Question: I am having some troubles using eclipse to navigate a massive project. The problem I am attempting to facilitate is searching for where functions are defined, where classes are defined, and following other references throughout the code.
I was previously using grep to search everything, and that was no a very good solution as it took about 2 minutes for every search.
Is there a way to add all files to my Eclipse index?
> the file 'soc-core.c' is currently not part of the index.
Here's a screenshot to illustrate. I believe I have selected the appropriate options. Thanks so much!

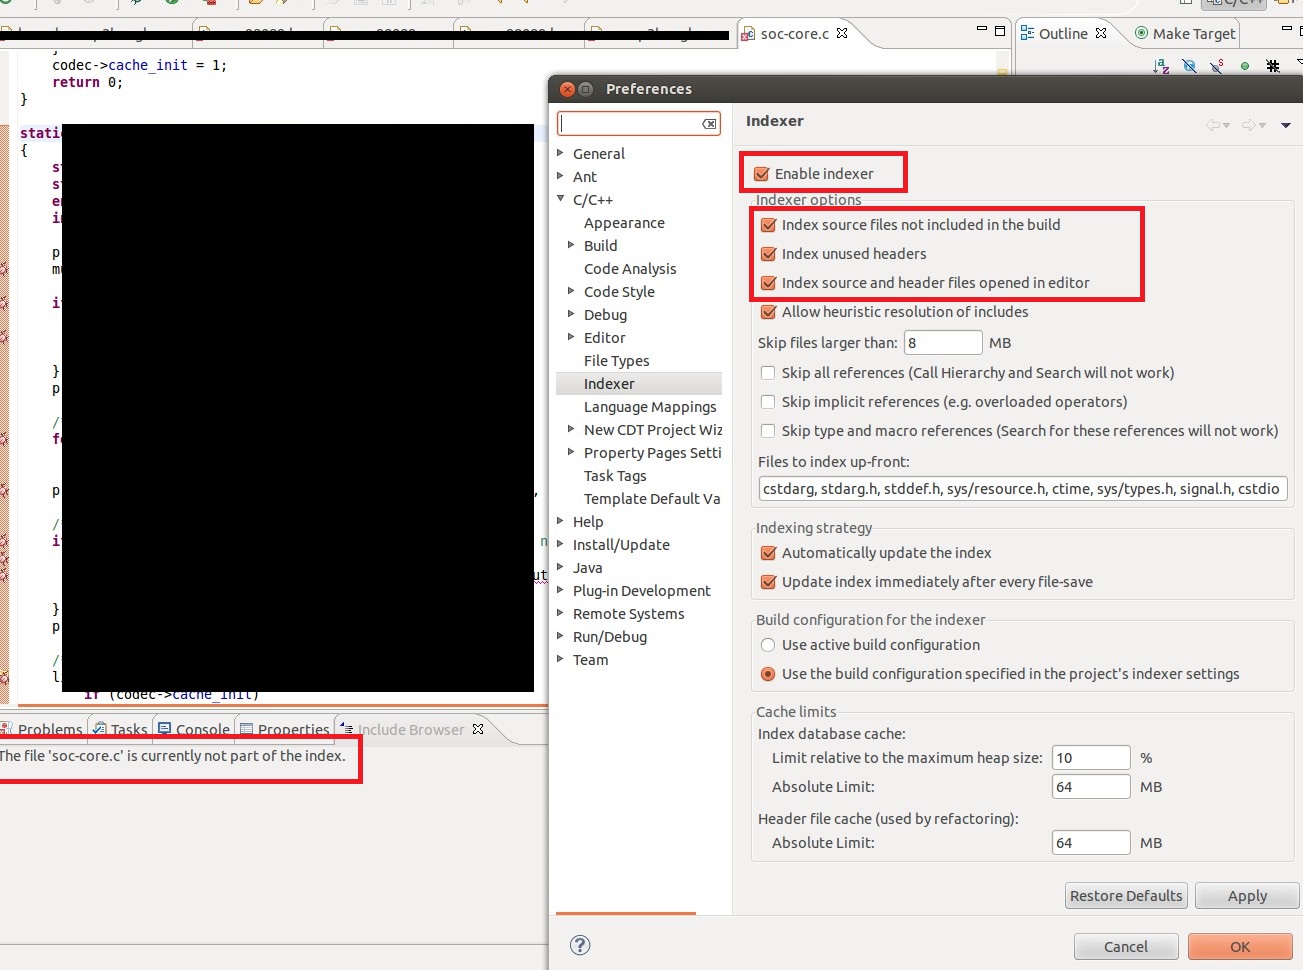
Answer: It sounds like you might be hitting a limit that prevents indexing from finishing. Here are some things to try.
- '-Xms''-Xmx''-Xms512m -Xmx2048m'- - - - -